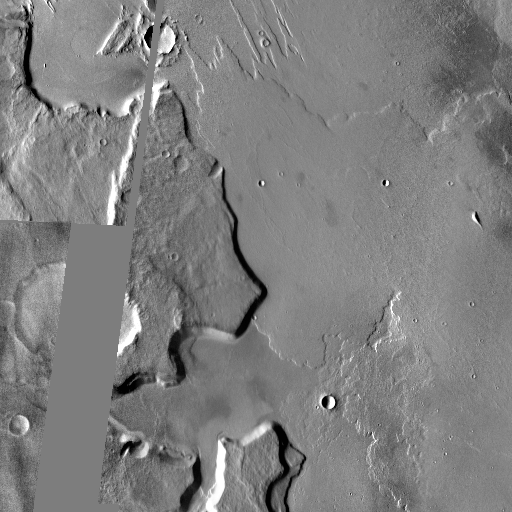
Crater classes present: Background, Other, Buried